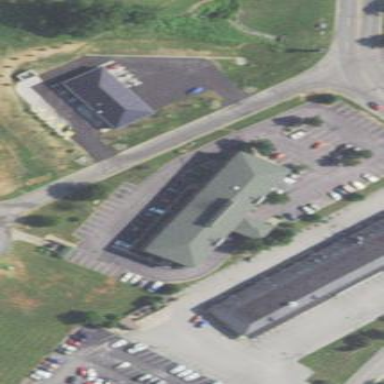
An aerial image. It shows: Hotel building.